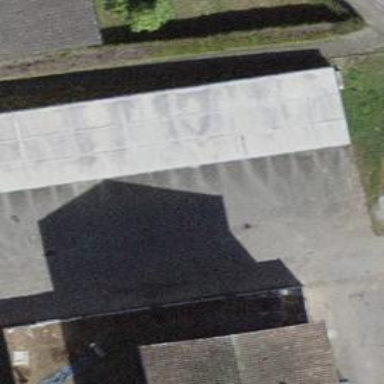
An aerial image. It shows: Group of garages.